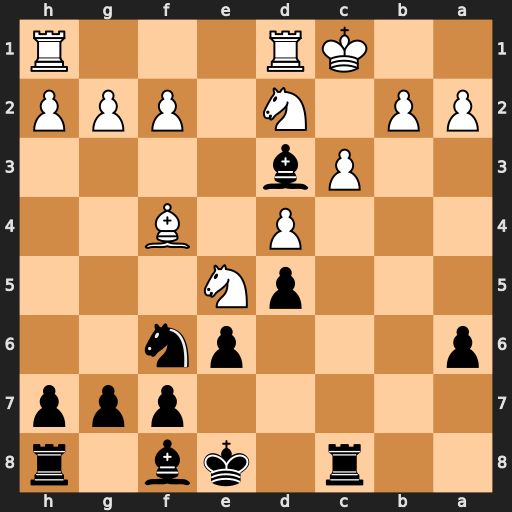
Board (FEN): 2r1kb1r/5ppp/p3pn2/3pN3/3P1B2/2Pb4/PP1N1PPP/2KR3R
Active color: b
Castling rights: k
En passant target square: -
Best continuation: Rxc3+ bxc3 Ba3#